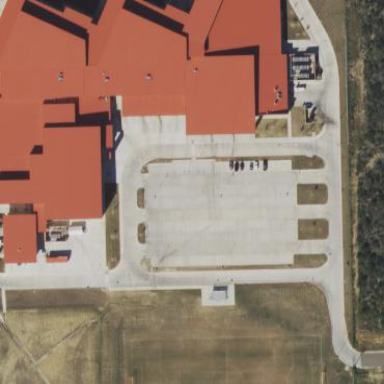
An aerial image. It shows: School.